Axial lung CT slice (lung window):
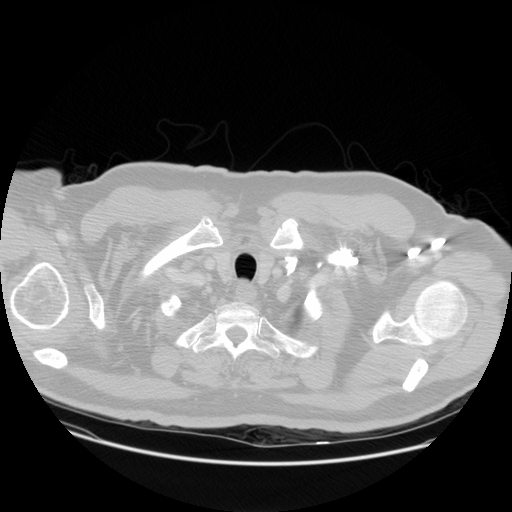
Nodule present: no